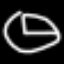
Label: clock